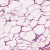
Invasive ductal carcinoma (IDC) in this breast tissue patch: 0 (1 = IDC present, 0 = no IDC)